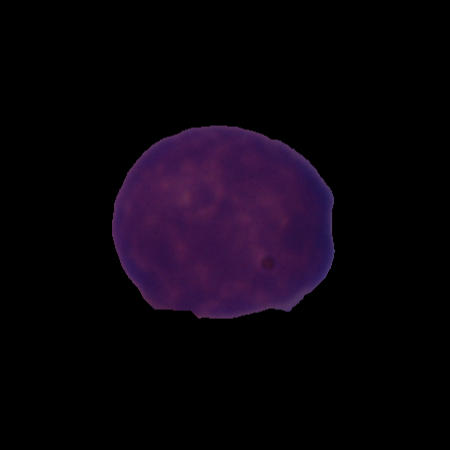
Label: cancer